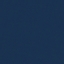
Land use / land cover: SeaLake